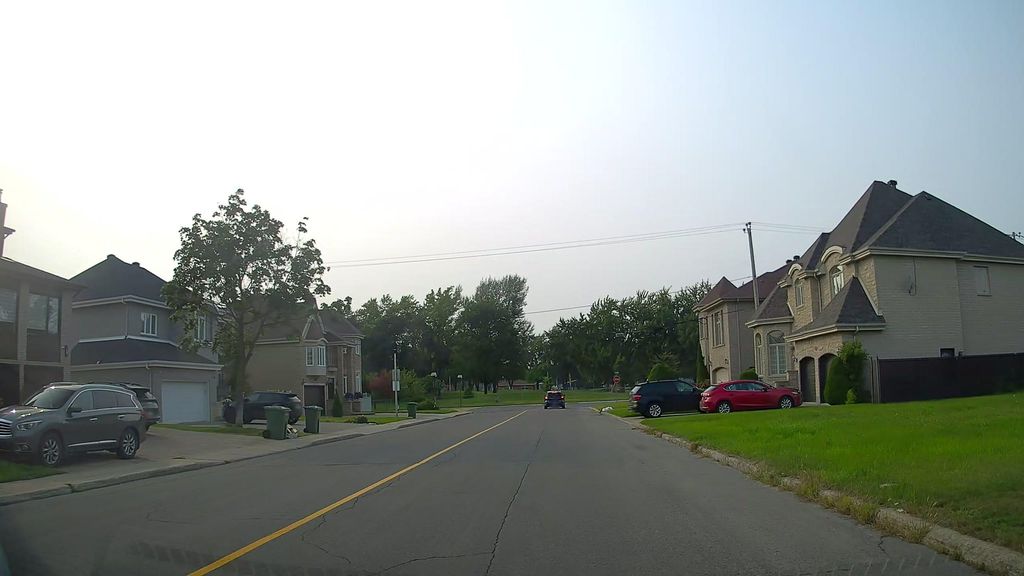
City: montreal